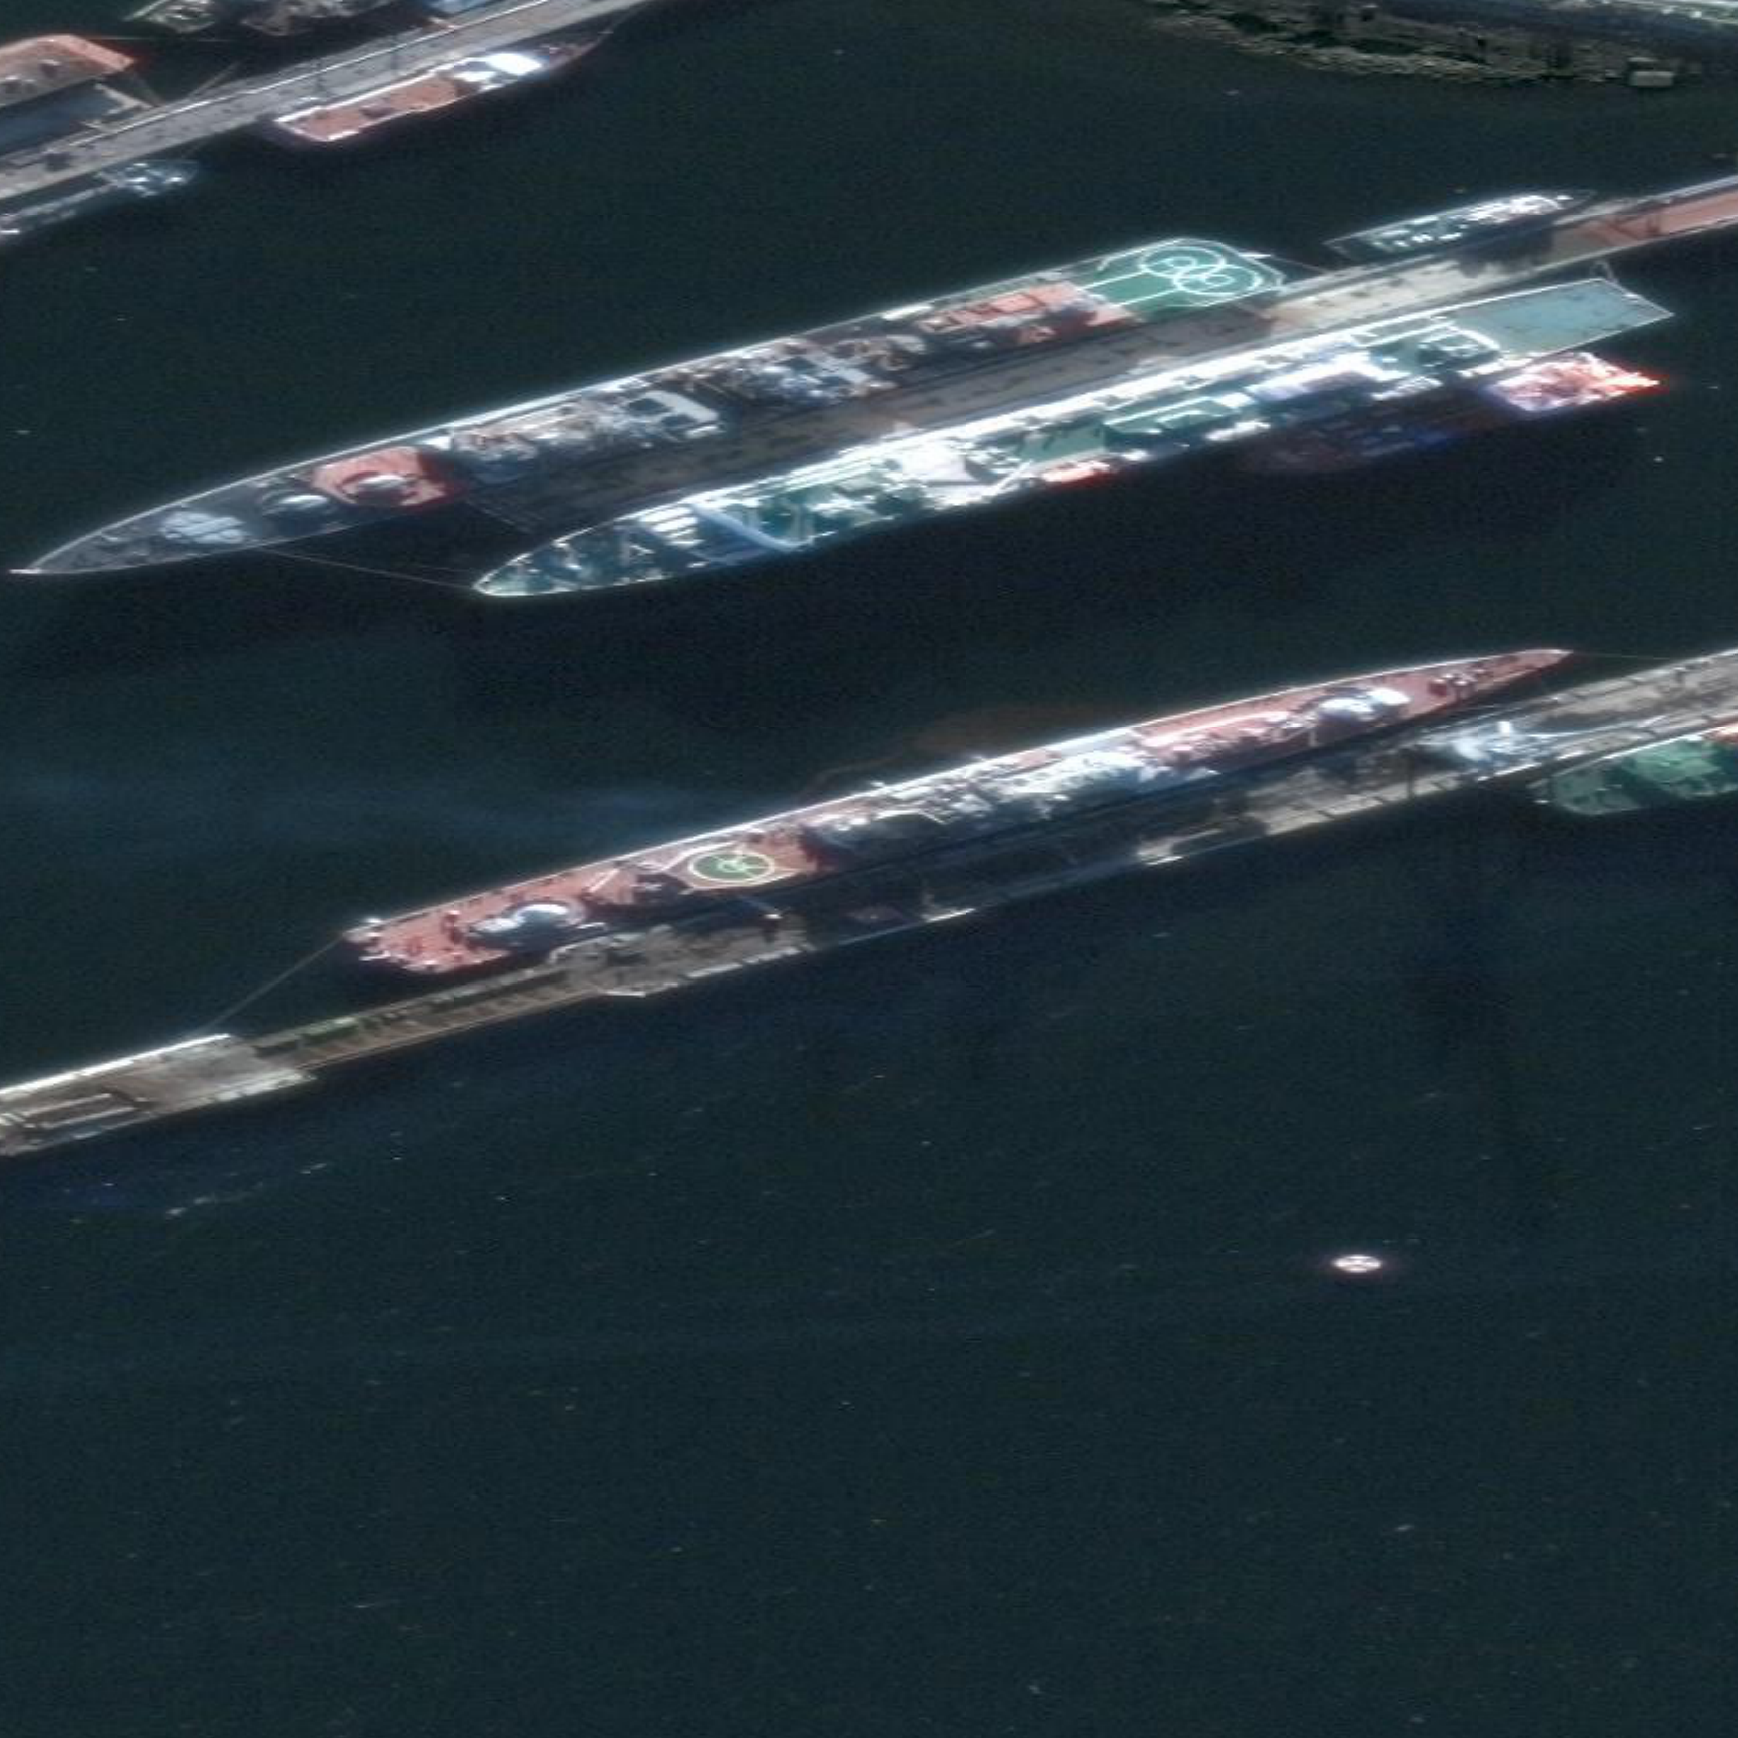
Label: cruiser